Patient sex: M
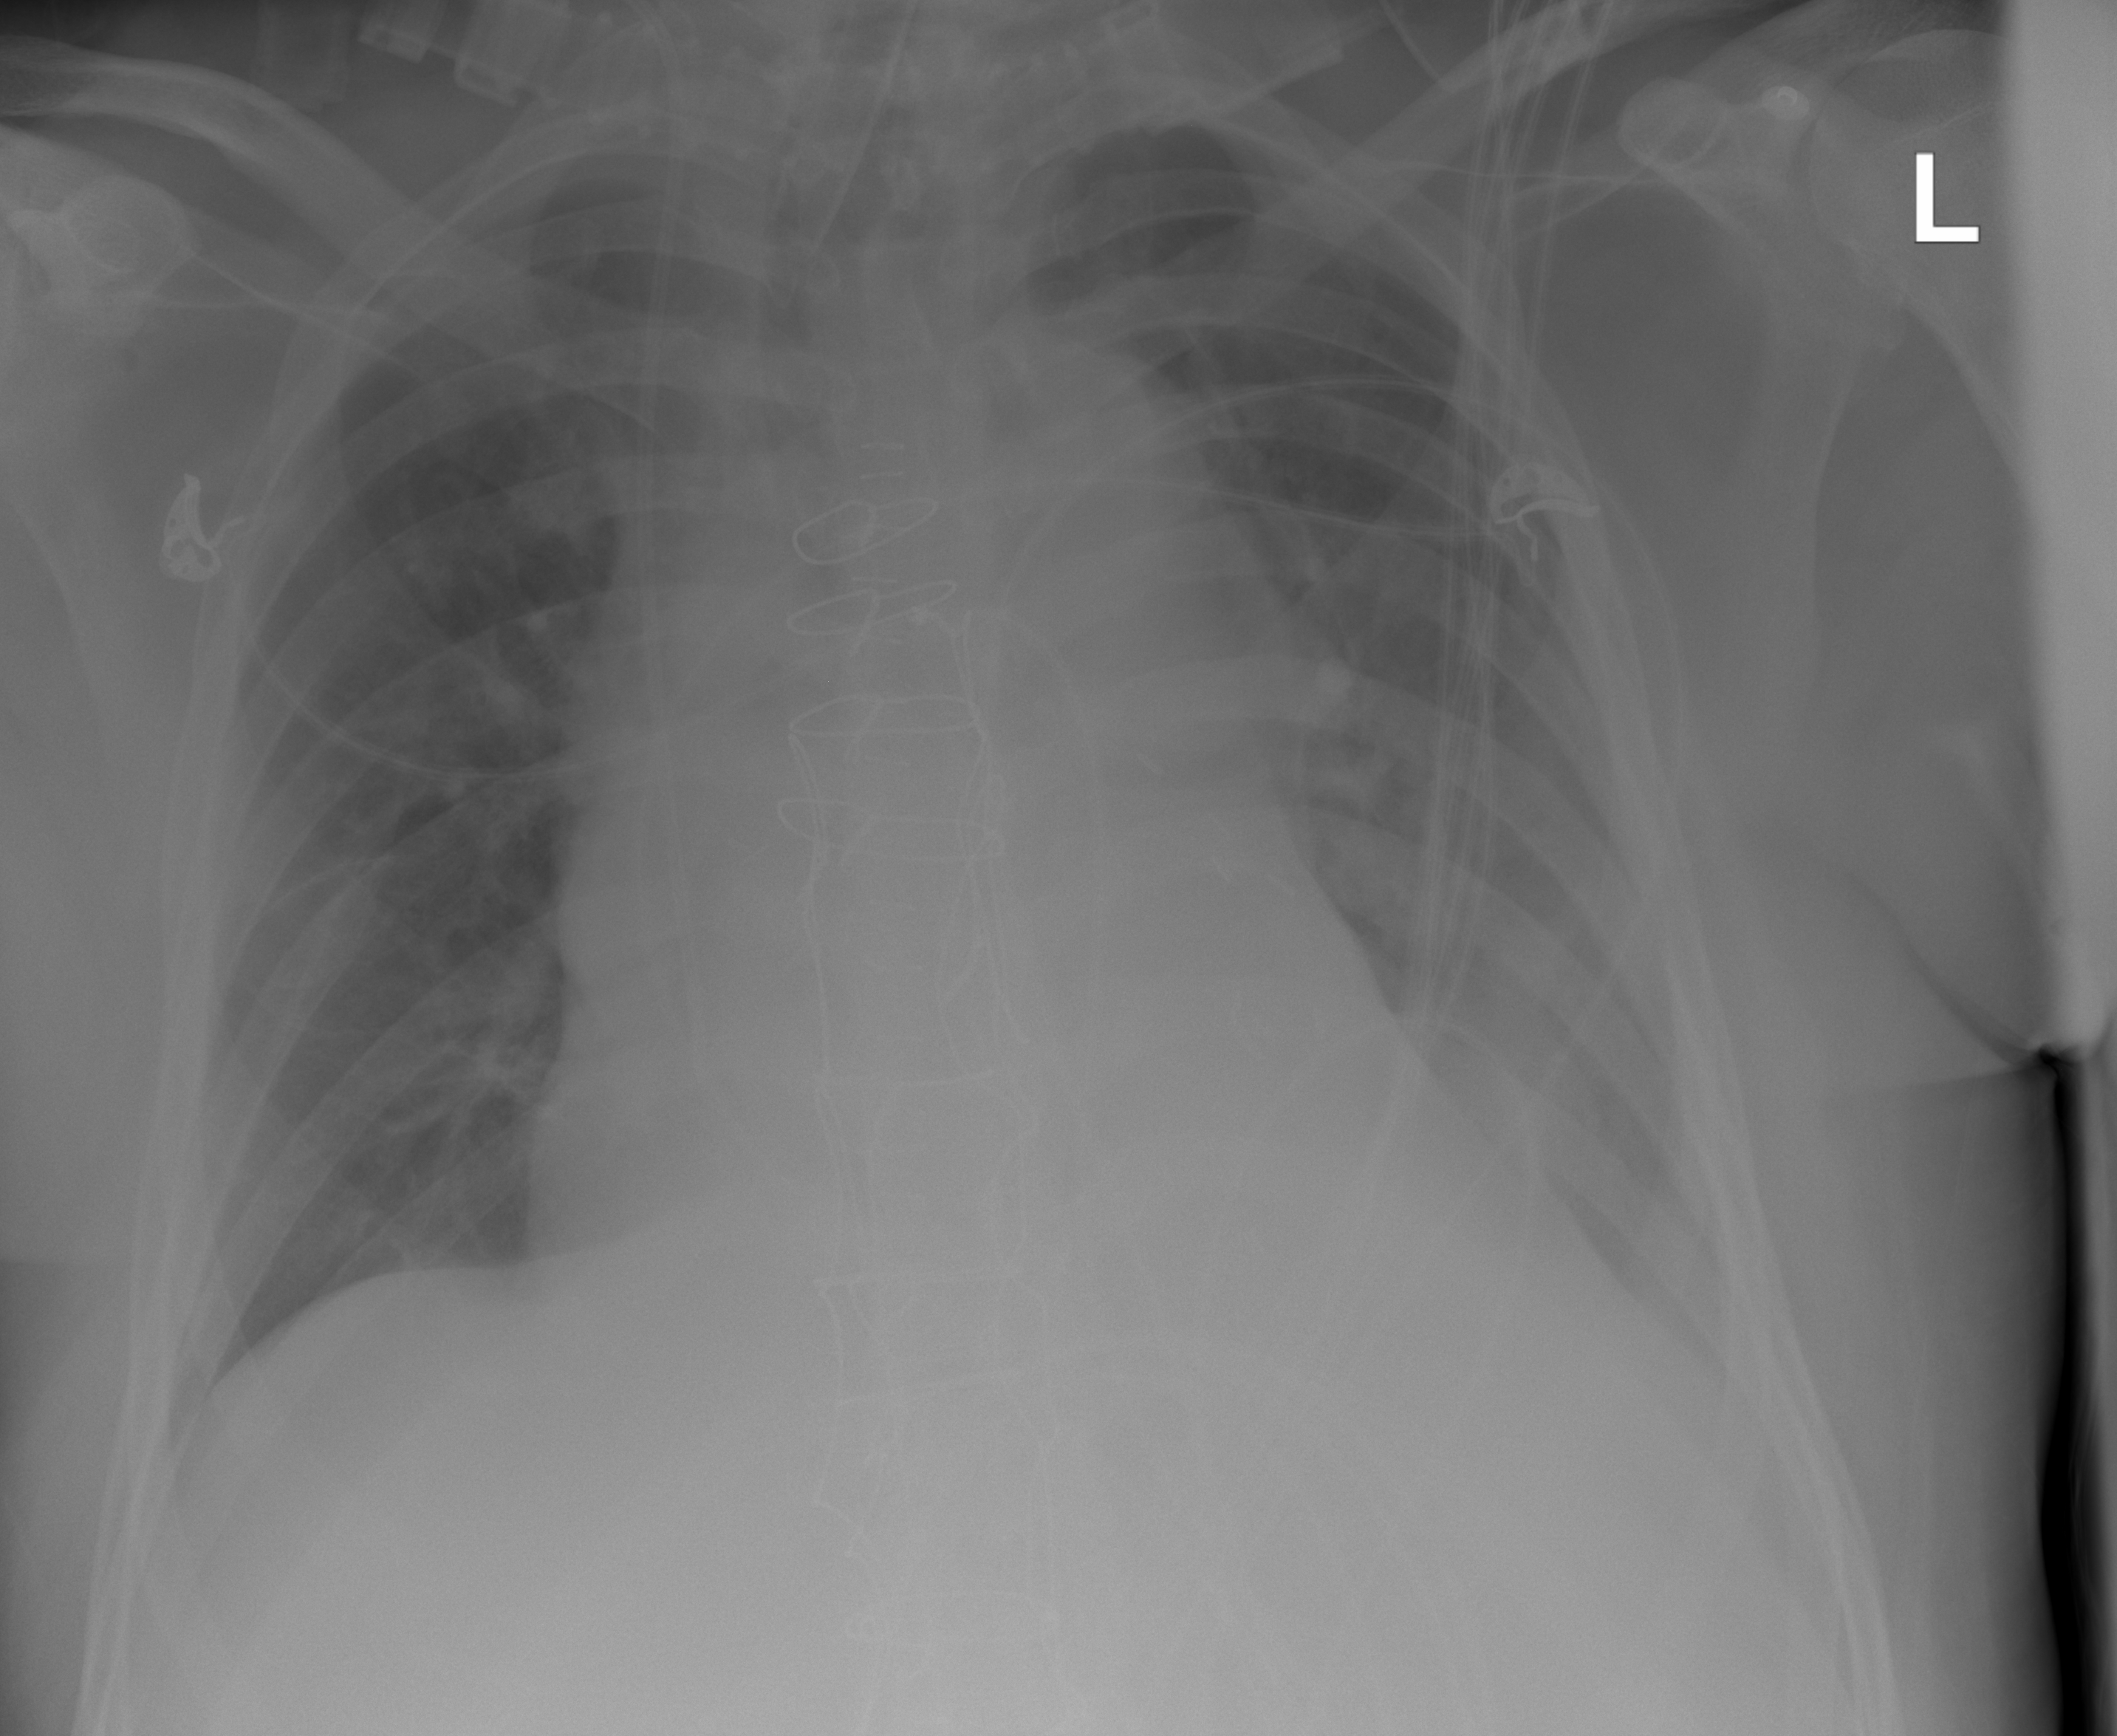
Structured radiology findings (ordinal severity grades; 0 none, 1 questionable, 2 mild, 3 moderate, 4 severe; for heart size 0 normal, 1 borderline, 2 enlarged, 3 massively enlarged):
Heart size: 3
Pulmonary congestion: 0
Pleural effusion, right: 0
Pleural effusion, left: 1
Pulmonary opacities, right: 0
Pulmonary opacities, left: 0
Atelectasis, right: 0
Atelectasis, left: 2